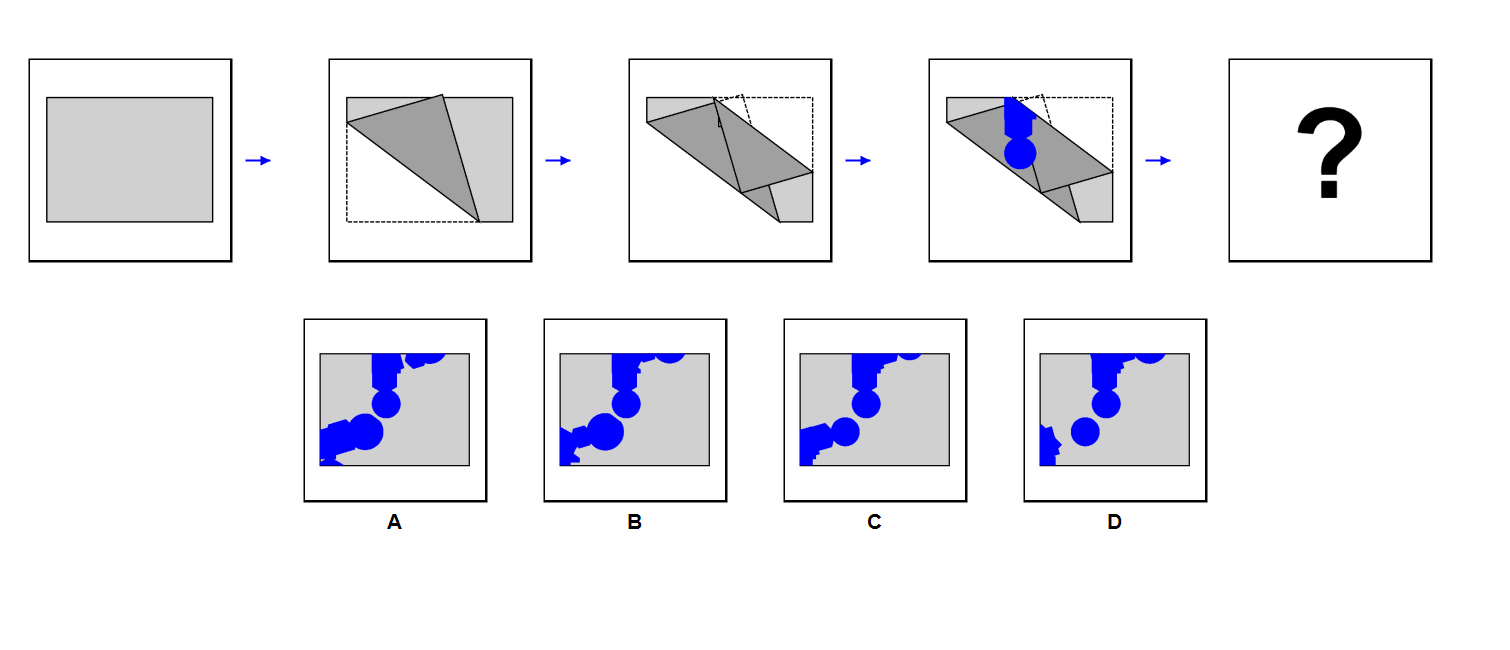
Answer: C